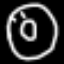
Label: donut